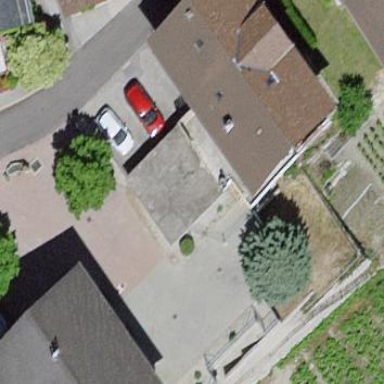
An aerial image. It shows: Group of garages.